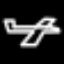
Label: airplane